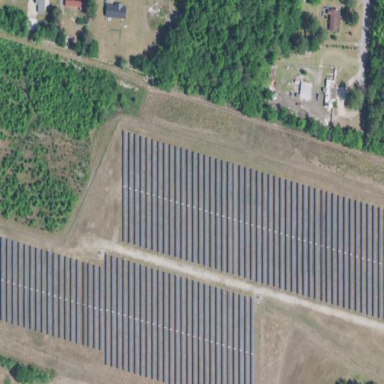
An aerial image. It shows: Solar power plant with photovoltaic technology surrounded by fence.